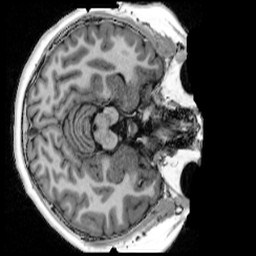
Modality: UNIT1_denoised
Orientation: axial
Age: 12
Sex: female
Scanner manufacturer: siemens
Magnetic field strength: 3 T
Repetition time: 4 s
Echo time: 0.00303 s